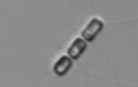
Label: Chaetoceros